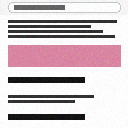
Screen state: on